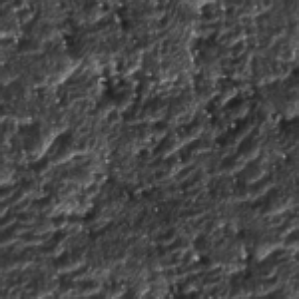
Label: frost